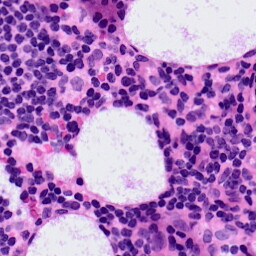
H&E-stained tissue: LymphNode